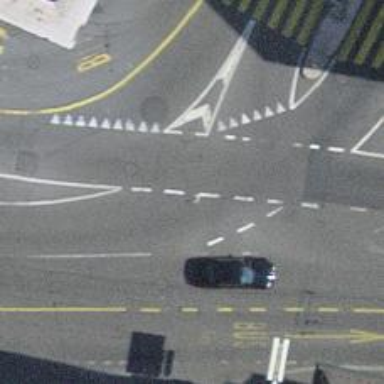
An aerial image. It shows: Road with traffic signals.